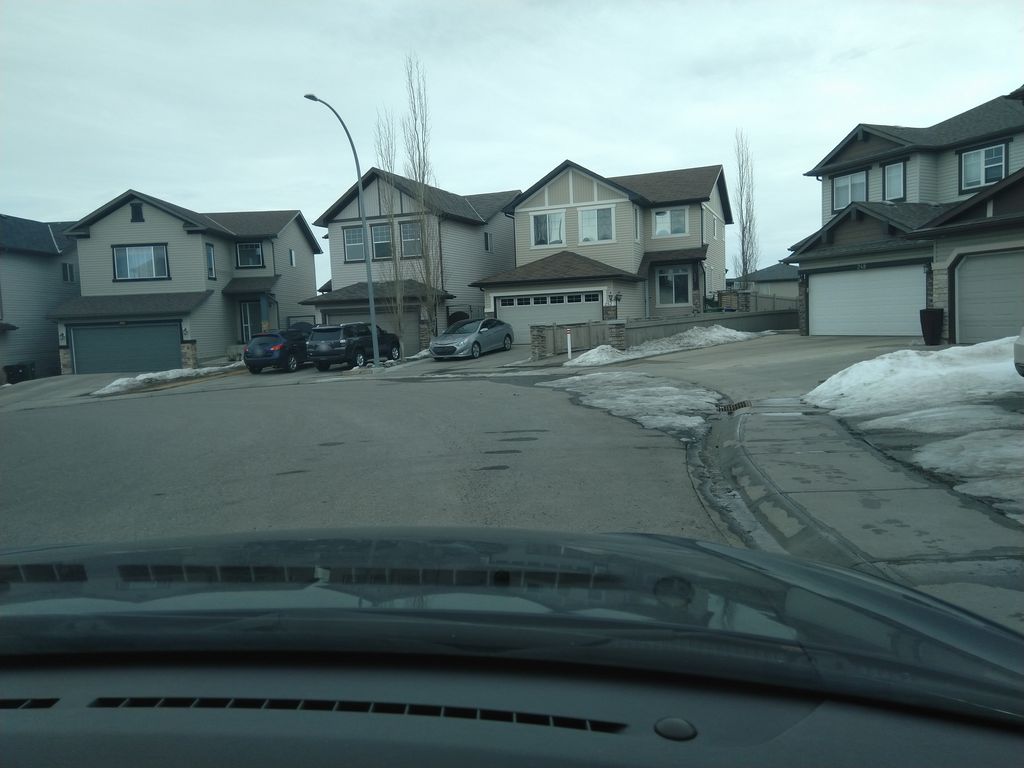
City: calgary